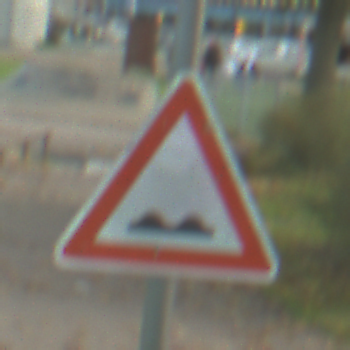
Verkehrszeichen: UnebeneFahrbahn
Umgebung: Outdoor, Urban
Tageszeit: MorningAfternoon
Wetter: PartlyCloudy
Licht: Natural
Jahreszeit: NotSpecified
Kontrast: LowContrast